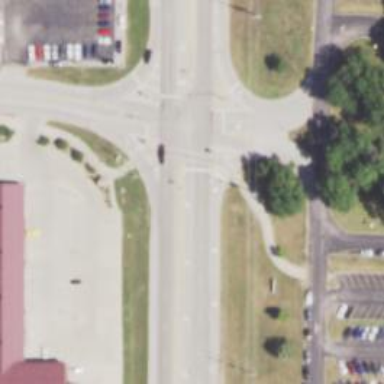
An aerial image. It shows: Secondary link road with asphalt surface.